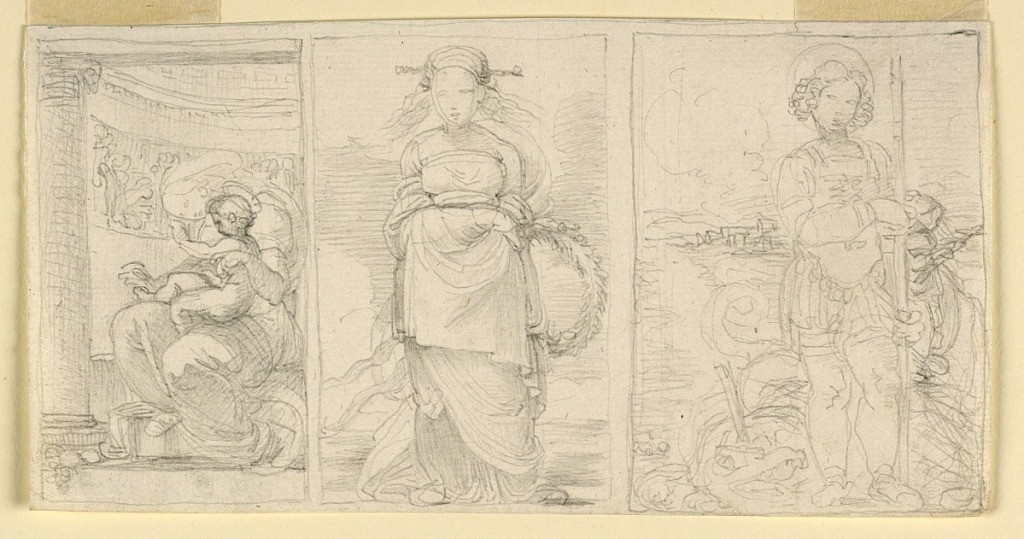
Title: The Virgin With the Child; A Young Woman; St. George
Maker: Fortunato Duranti, Italian, 1787 - 1863
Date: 1820-1850
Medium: Graphite on paper
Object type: Drawing
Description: Next to each other; each framed by a line. At left: the Virgin sits in front of an apse, with the Child in her lap. He is seen in profile. A column supporting a wall, at left. Center: a standing yound woman, seen frontally. Her hands are hidden beneath an apron. A wreath hands from her left. At right: the saint is seen after the battle, frontally. At left is the dragon, with a piece of the lance in his head.